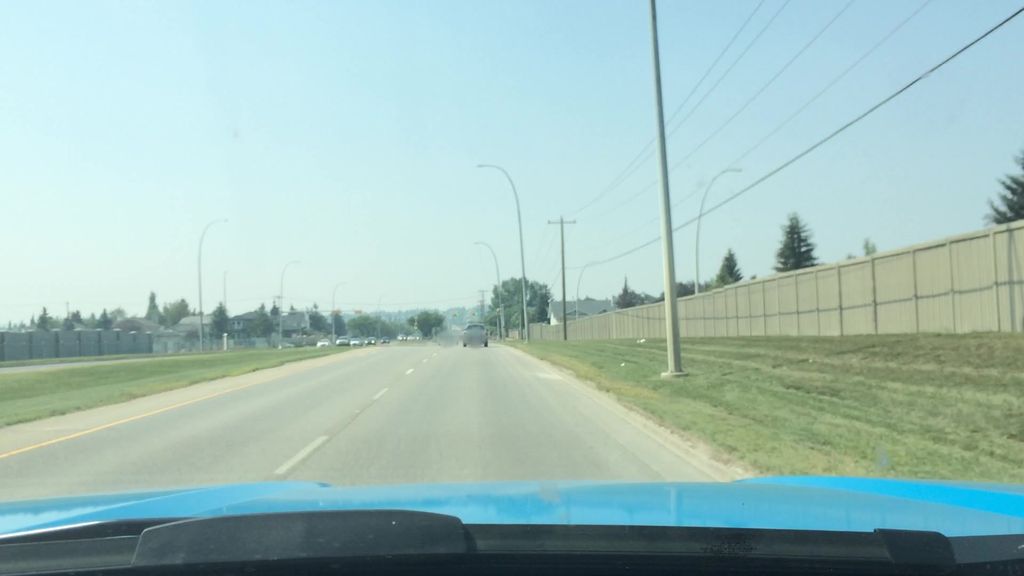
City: calgary